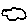
Label: cloud